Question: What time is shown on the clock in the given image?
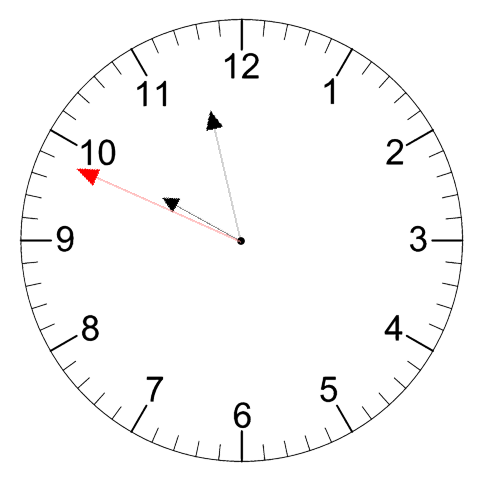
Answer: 09:57:49